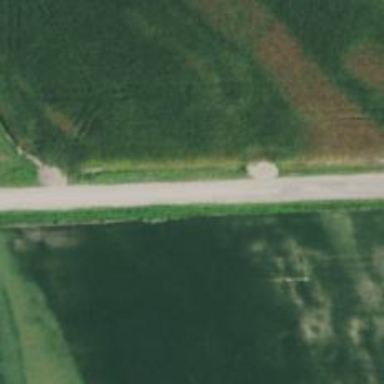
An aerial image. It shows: Unclassified road.